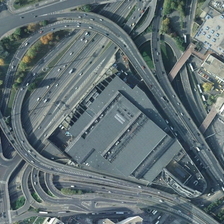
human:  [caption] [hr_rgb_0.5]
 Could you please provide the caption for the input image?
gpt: the grey roofed house is surrounded by an overpass .

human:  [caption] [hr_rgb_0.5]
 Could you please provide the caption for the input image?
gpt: the grey roofed house is surrounded by an overpass .

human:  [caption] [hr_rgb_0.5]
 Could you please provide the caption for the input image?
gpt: a large number of trees are planted on both sides of the road .

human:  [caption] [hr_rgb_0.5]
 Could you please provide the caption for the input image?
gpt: a large number of trees are planted on both sides of the road .

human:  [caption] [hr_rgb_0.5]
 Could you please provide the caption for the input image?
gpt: the grey roofed house is surrounded by an overpass .